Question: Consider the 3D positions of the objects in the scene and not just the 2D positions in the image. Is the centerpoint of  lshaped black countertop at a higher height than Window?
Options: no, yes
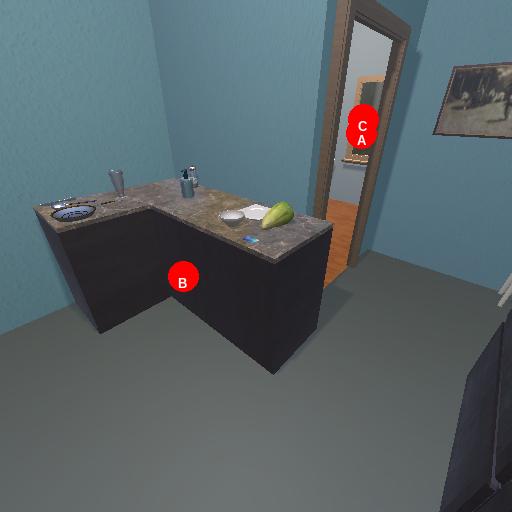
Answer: no